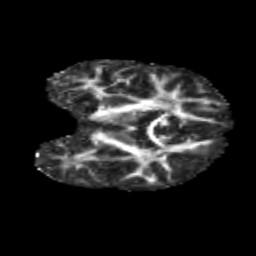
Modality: FA
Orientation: coronal
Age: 11
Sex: male
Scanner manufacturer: siemens
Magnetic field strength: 3 T
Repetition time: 3.8 s
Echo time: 0.07 s